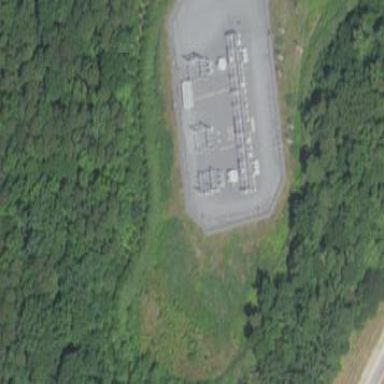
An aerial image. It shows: Distribution level power substation enclosed by fence.